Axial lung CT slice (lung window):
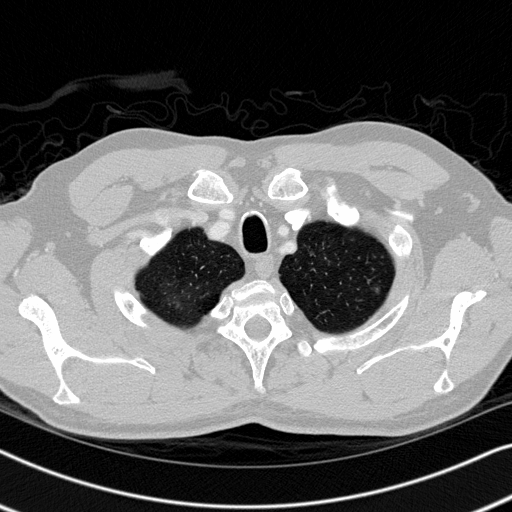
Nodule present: yes
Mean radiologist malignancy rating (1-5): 2.5